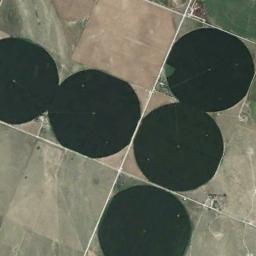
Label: circular_farmland